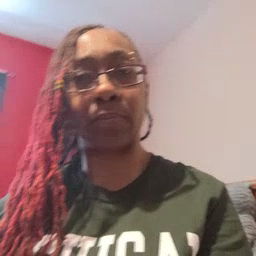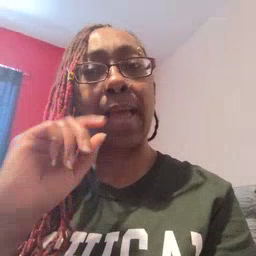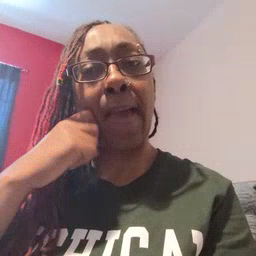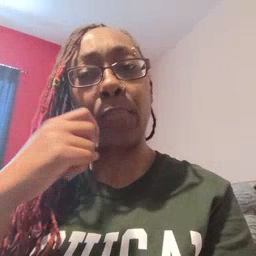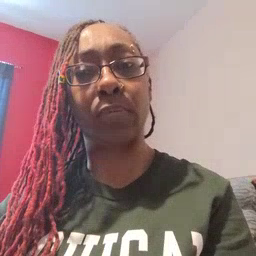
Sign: apple